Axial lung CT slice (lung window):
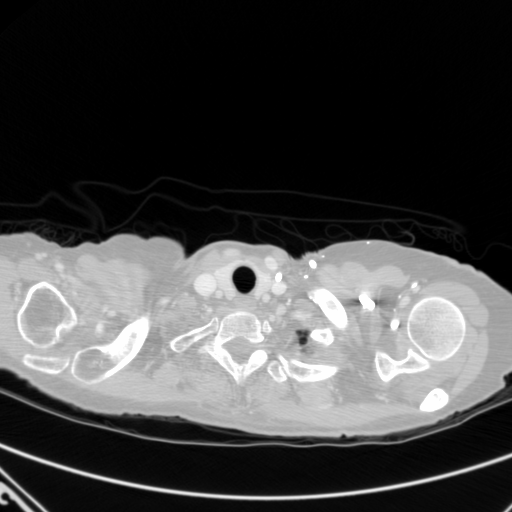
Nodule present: no